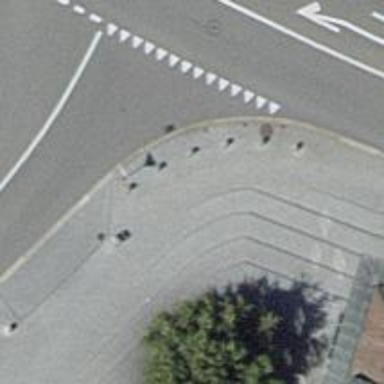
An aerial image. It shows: Sidewalk along the footway.